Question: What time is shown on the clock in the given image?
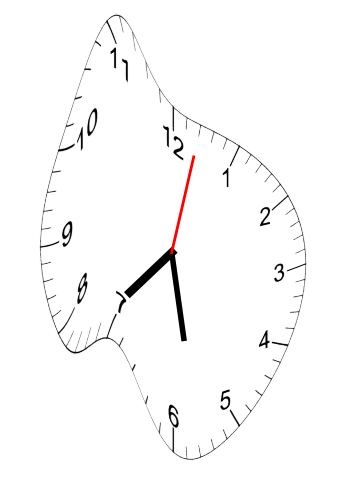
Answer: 07:28:02